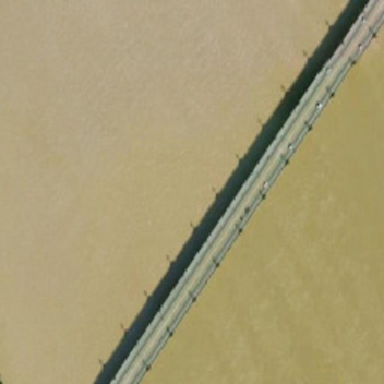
Yellow is not a long bridge on the target beach .